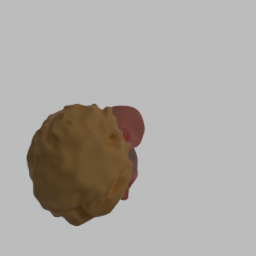
Label: people